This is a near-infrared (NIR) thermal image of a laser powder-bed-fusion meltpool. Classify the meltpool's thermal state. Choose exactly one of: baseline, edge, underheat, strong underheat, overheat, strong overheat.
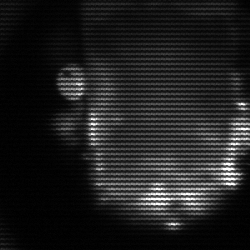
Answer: baseline